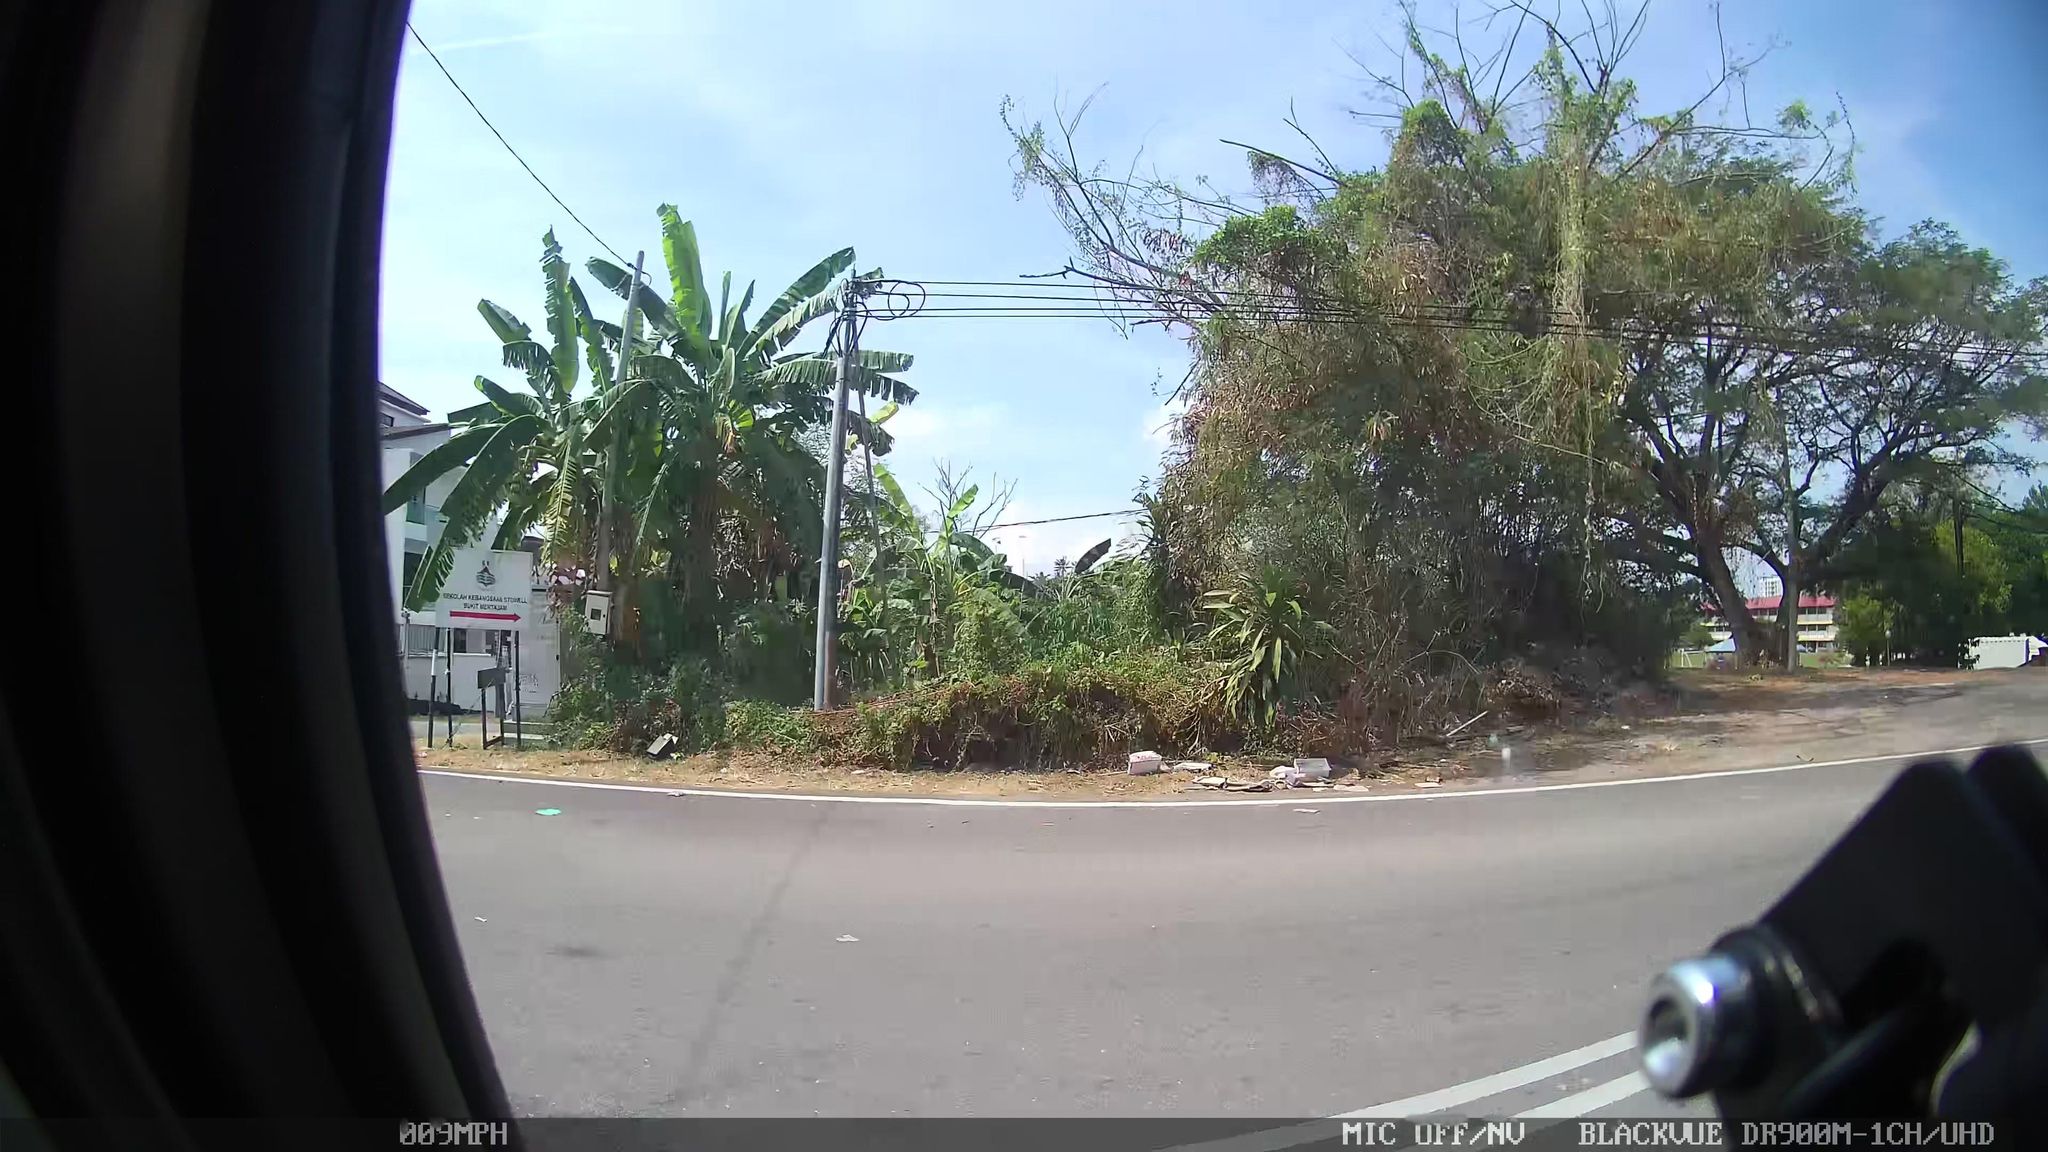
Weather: clear
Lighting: day
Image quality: good
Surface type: driving surface
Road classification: unclassified
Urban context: urban centre
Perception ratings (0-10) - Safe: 2.86, Lively: 6.68, Beautiful: 8.1, Boring: 7.02, Depressing: 1.38, Wealthy: 1.09